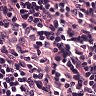
Metastatic tissue present: no